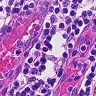
Metastatic tissue present: no